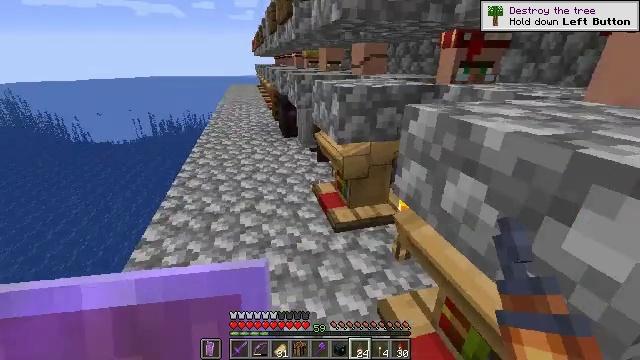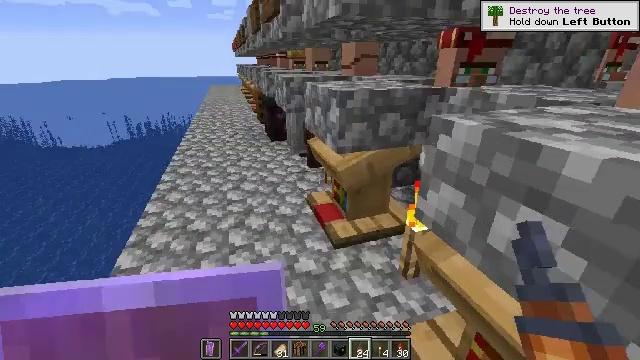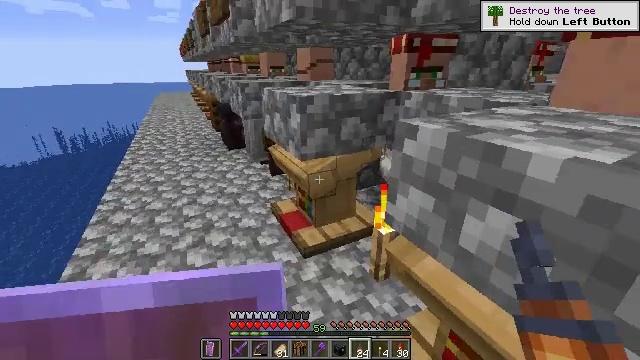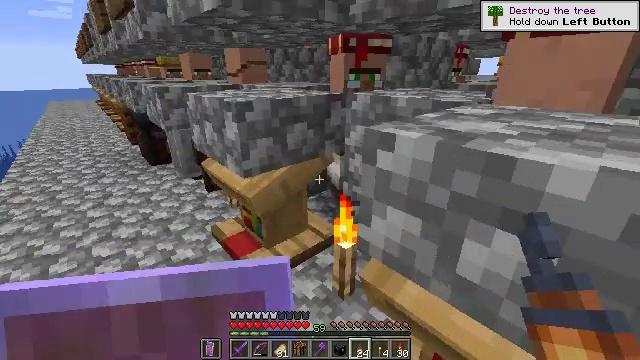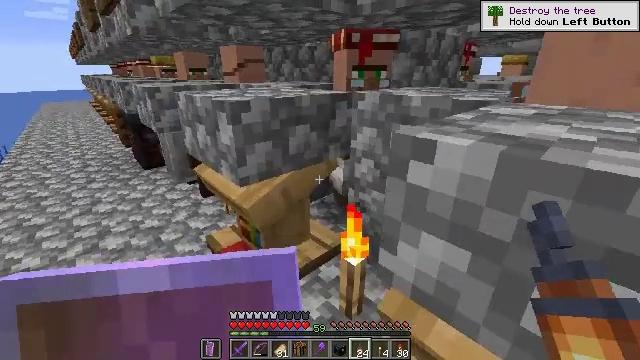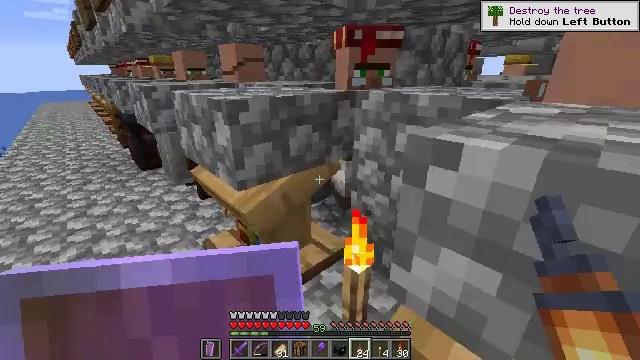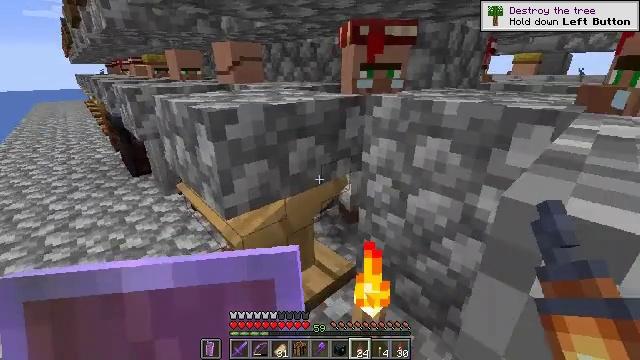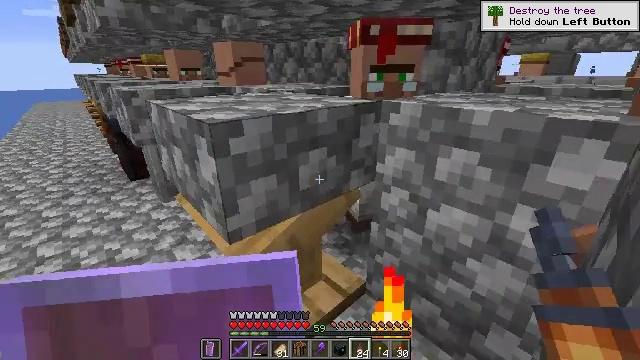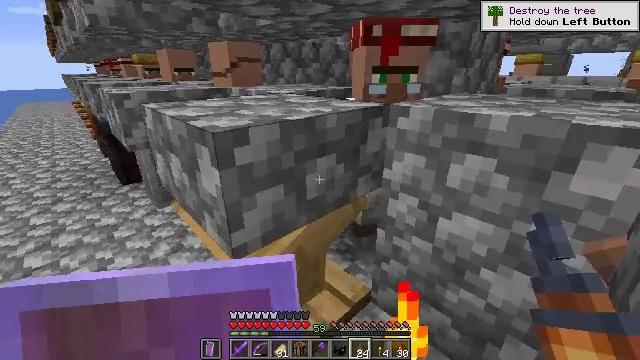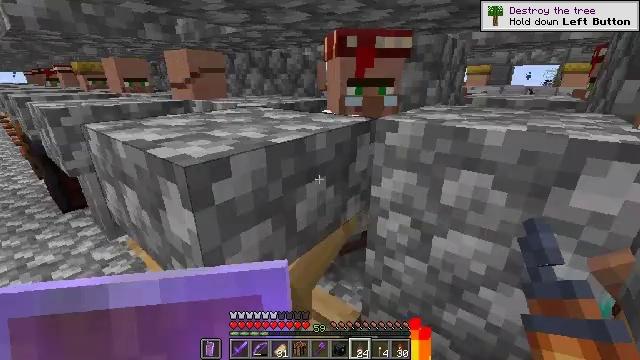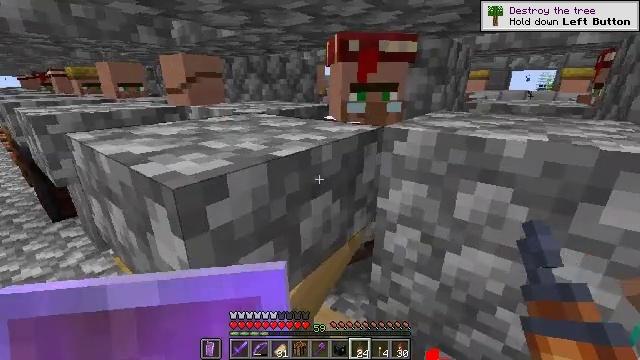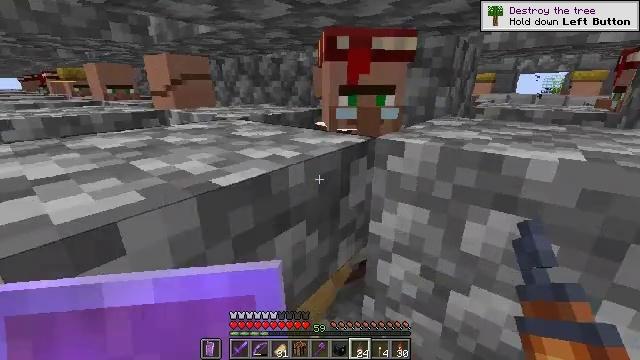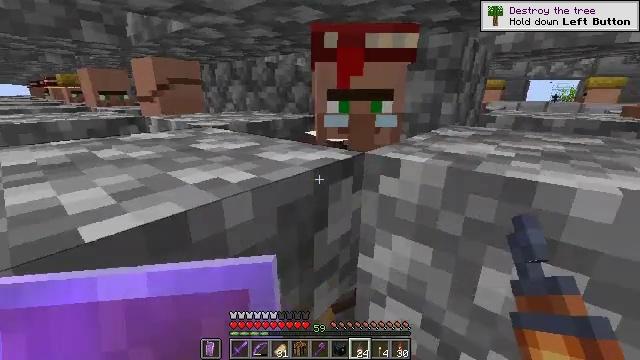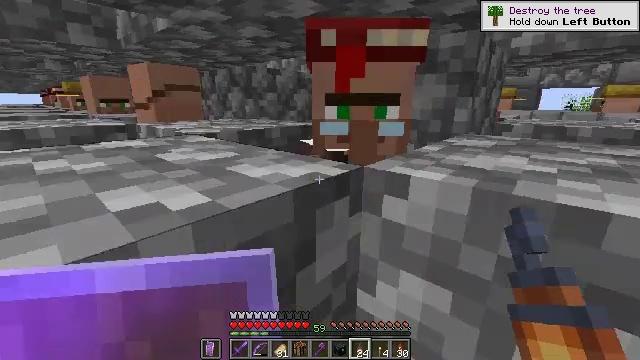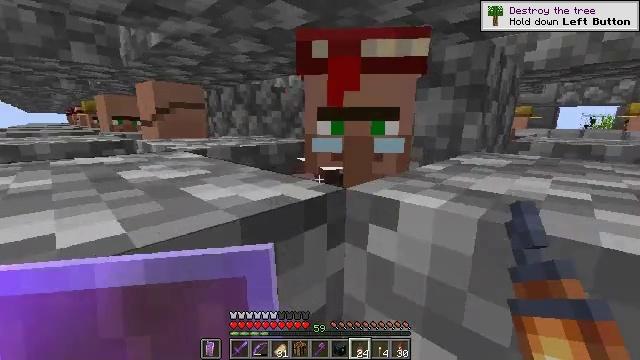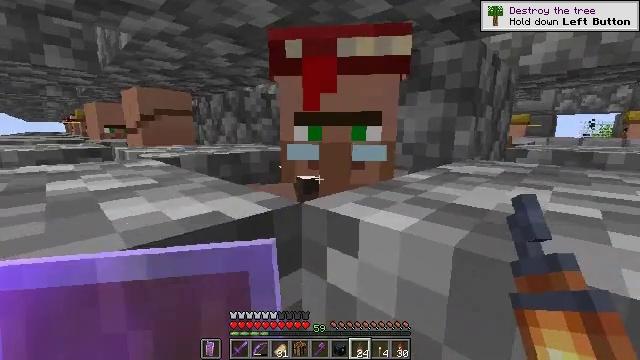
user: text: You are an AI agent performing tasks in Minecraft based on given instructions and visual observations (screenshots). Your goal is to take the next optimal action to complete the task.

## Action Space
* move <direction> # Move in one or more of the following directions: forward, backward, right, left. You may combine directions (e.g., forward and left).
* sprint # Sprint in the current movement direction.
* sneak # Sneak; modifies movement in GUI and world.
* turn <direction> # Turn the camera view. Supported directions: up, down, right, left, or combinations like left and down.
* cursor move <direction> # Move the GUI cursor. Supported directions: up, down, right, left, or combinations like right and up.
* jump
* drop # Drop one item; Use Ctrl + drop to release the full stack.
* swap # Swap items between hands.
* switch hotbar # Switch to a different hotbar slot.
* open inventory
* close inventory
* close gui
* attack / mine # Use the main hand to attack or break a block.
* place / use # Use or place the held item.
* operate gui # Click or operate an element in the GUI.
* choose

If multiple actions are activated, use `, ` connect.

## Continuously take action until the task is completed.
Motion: motion action
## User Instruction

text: Use the crafting table to craft a lantern.
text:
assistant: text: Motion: move forward, turn right
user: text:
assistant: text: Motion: move forward, turn right
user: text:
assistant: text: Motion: move forward, turn right
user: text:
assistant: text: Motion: move forward
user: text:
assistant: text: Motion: move forward
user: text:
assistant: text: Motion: move forward
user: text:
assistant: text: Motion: move forward
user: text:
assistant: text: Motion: move forward, turn right
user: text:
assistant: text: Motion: move forward, turn right and up
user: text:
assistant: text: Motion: move forward and move right
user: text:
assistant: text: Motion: move forward and move right
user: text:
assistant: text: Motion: move forward, turn left and up
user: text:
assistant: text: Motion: move forward, turn left and up
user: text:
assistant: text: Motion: move forward, turn left and up
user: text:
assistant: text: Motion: move forward, turn up
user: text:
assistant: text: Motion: move forward, turn right and up
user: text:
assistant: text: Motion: move forward, turn up
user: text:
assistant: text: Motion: no_op
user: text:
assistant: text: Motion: turn up
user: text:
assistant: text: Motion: turn right and up
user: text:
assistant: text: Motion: no_op
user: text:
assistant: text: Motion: no_op
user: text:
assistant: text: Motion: use / place
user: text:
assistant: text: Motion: use / place
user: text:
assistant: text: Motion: use / place
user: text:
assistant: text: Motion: no_op
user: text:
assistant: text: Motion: no_op
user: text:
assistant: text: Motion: no_op
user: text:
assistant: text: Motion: no_op
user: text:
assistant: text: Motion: no_op